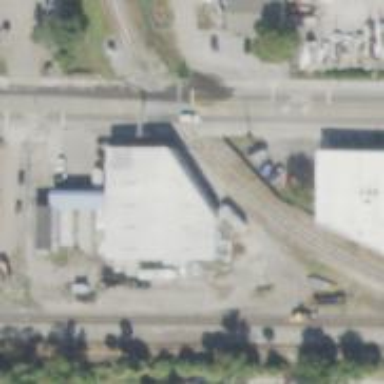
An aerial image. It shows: Railway crossing.